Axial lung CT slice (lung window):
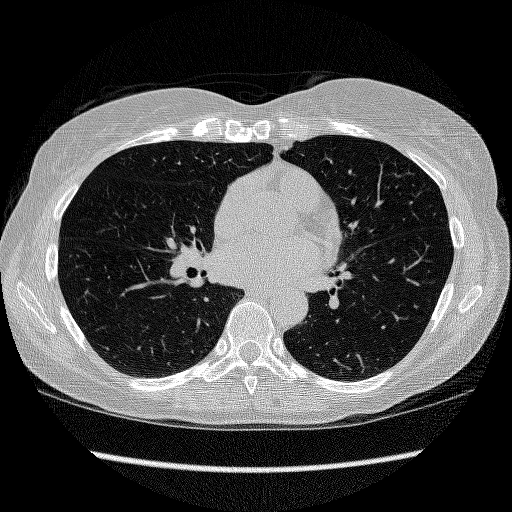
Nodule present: no